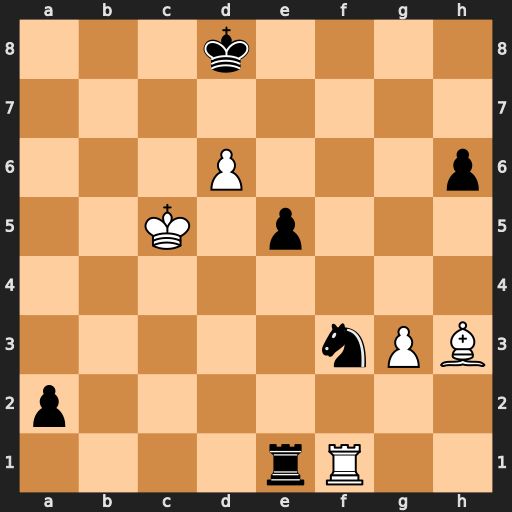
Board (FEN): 3k4/8/3P3p/2K1p3/8/5nPB/p7/4rR2
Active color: w
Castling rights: -
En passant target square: -
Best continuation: Rxf3 Ke8 d7+ Ke7 Rf8 Rd1 Re8+